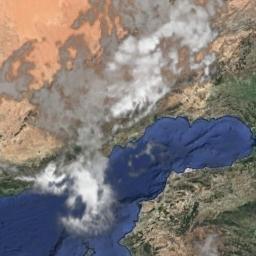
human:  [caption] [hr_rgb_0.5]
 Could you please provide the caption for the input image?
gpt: White clouds on land and blue sea .

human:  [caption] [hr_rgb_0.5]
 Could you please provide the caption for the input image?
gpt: The white cloud is above bare land and blue sea .

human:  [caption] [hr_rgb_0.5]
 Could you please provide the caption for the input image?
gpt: The stratus clouds and cumulus clouds are located above the sea and the land and part of the land is wasteland and part of the land is covered with vegetation .

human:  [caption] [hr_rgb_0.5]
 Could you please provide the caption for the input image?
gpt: There is a little thin cloud above the brown farmland .

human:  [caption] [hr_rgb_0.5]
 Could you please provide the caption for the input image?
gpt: There are gray and white clouds over a shore .